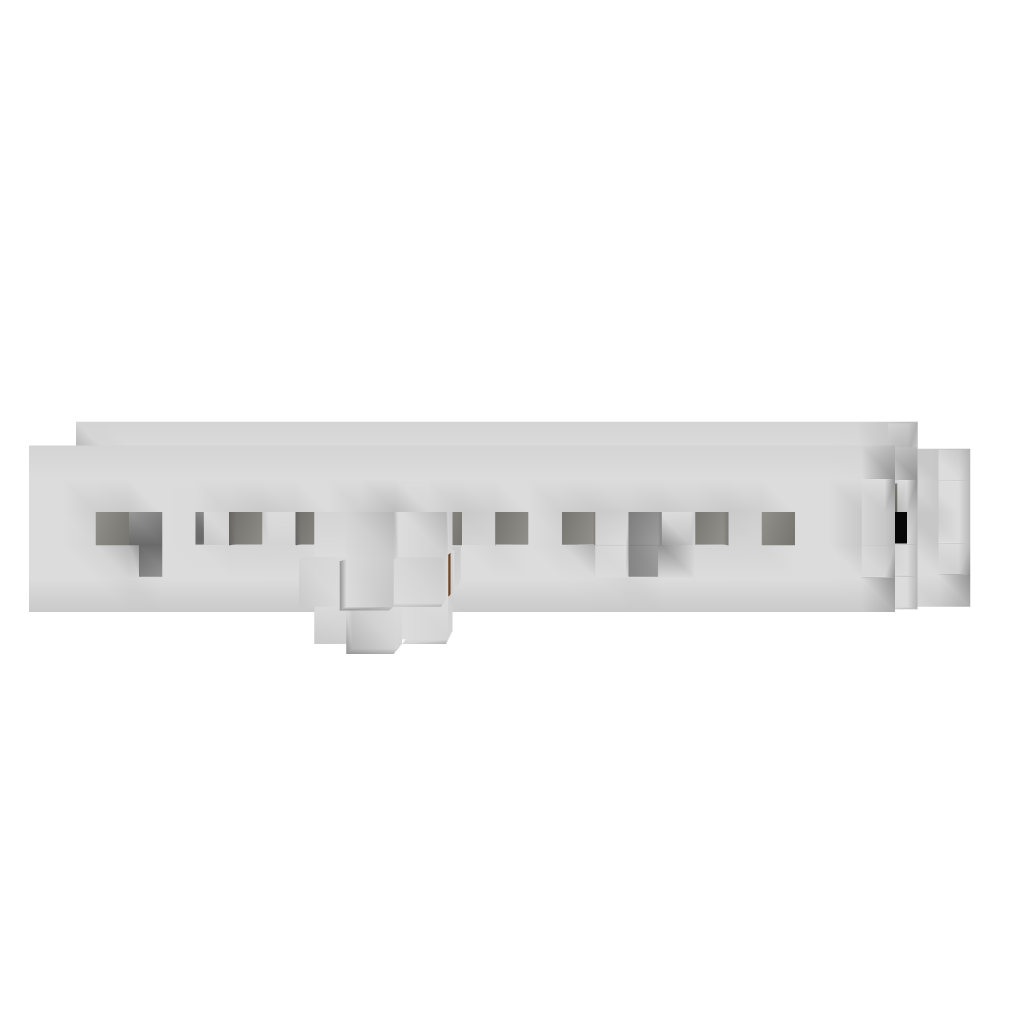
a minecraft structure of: Plane